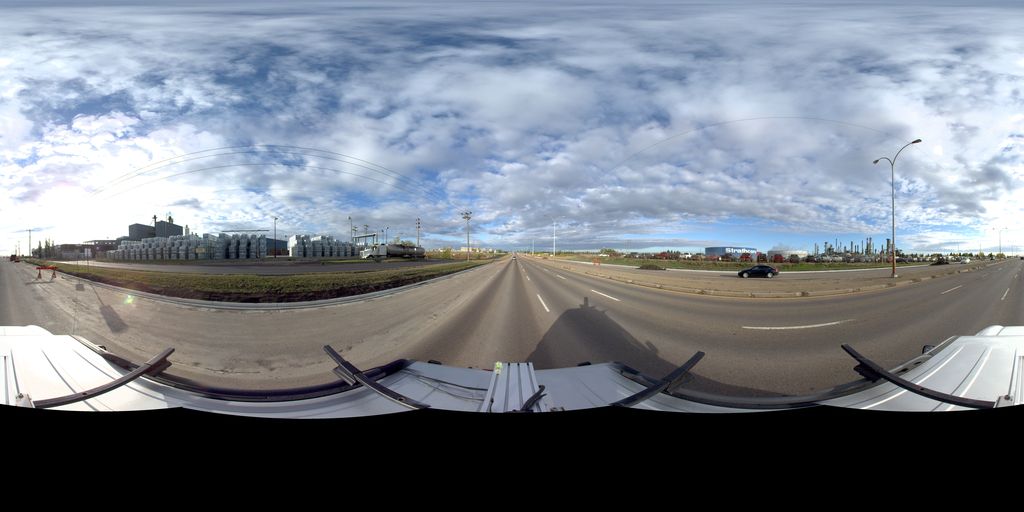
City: edmonton